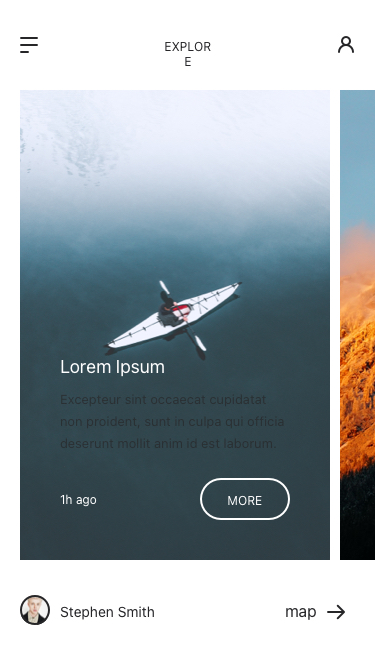
Text in this UI design:
Lorem Ipsum
Excepteur sint occaecat cupidatat non proident, sunt in culpa qui officia deserunt mollit anim id est laborum.
1h ago
Stephen Smith
map